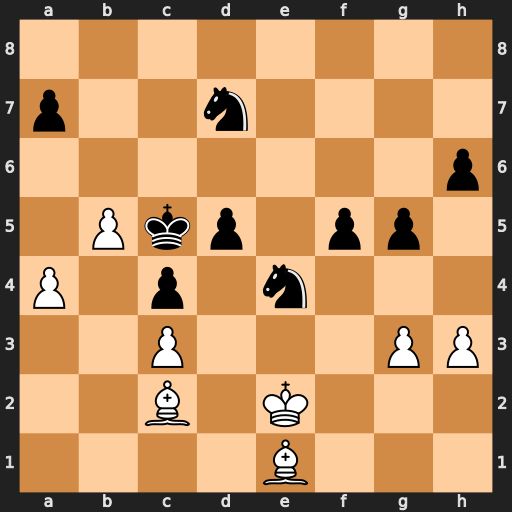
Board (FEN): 8/p2n4/7p/1Pkp1pp1/P1p1n3/2P3PP/2B1K3/4B3
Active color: w
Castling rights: -
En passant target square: -
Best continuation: Bxe4 dxe4 Bf2+